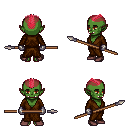
a pixel art fantasy rpg character, female body template, orc, green skin, brown robe, metal pants, ruby red short mohawk hairstyle, metal gloves, maroon shoes, spear, four views (front, back, left, right), 2x2 character sprite sheet, small pixel art, hard edges, no anti-aliasing